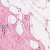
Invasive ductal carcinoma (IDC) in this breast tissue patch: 0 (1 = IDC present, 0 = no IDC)